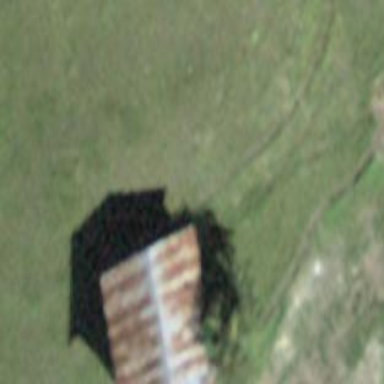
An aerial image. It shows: Simple house.